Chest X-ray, PA view. Patient: 56 years old, sex F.
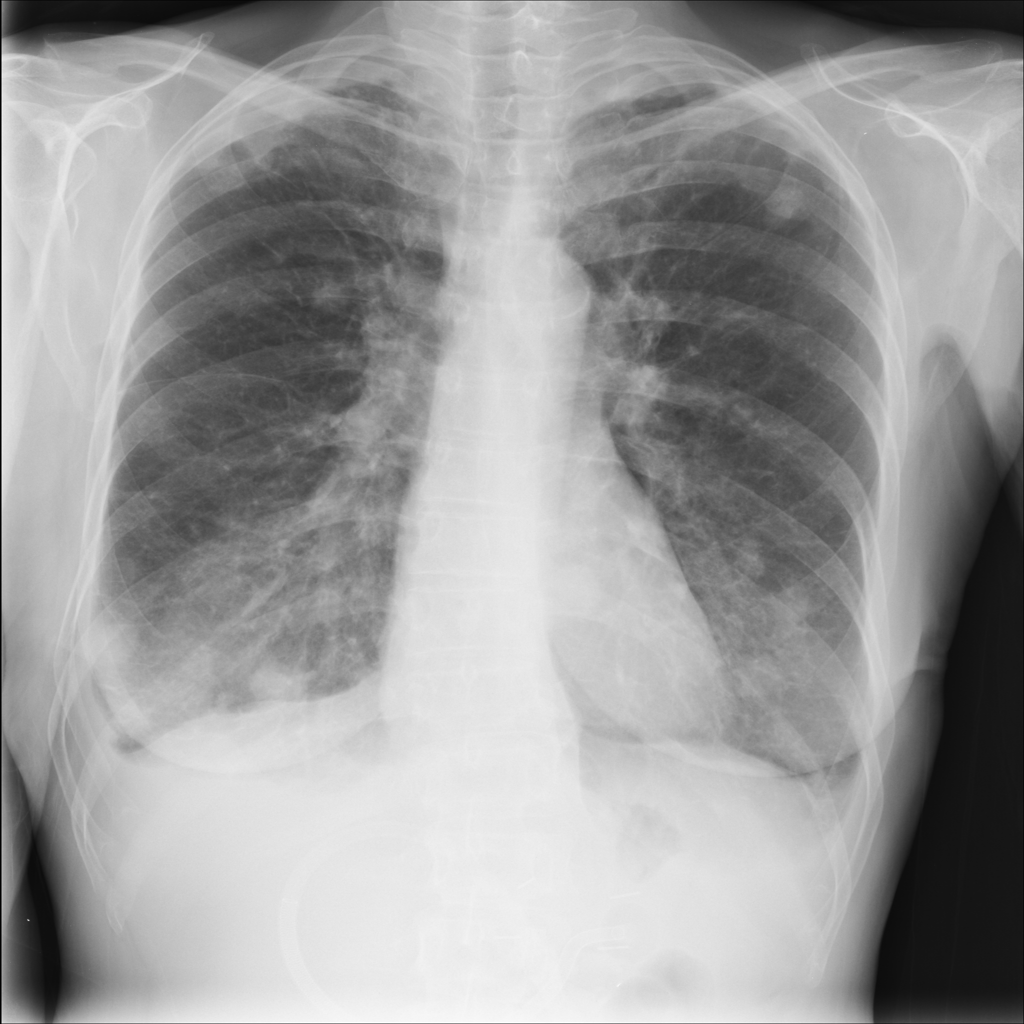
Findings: Pleural_Thickening